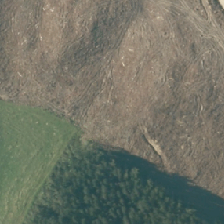
Land cover: harvested_forest